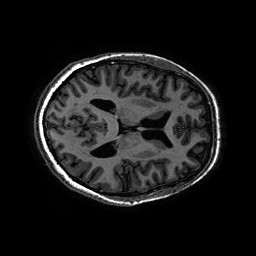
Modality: T1w
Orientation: axial
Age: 55
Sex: male
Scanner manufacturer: ge
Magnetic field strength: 3 T
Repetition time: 0.01002 s
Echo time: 0.002988 s